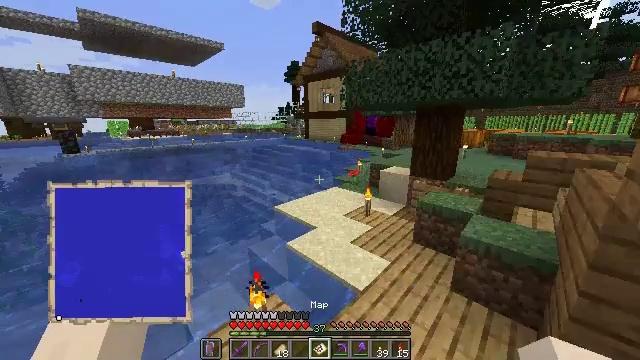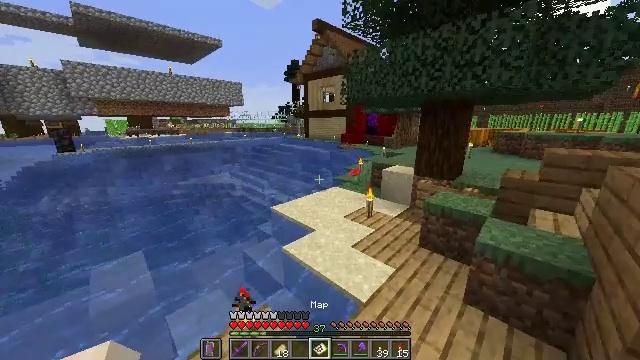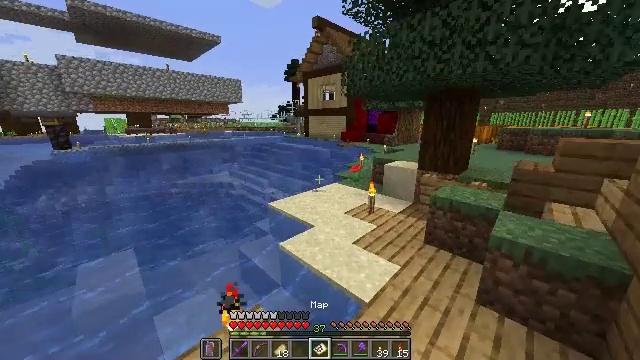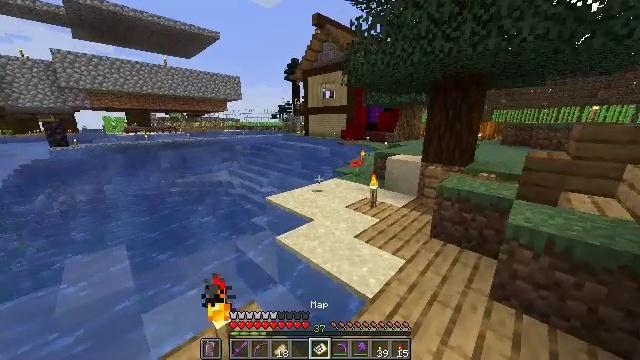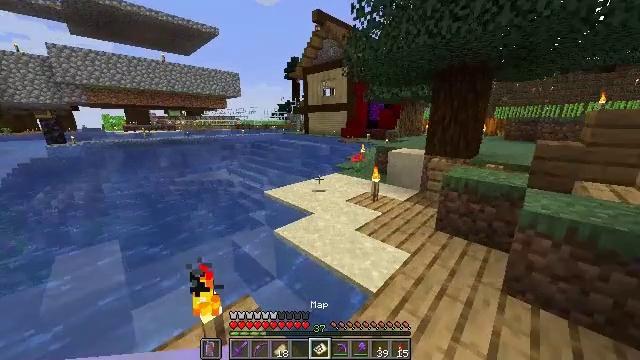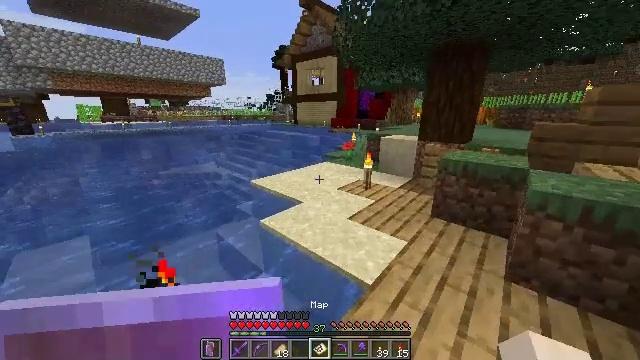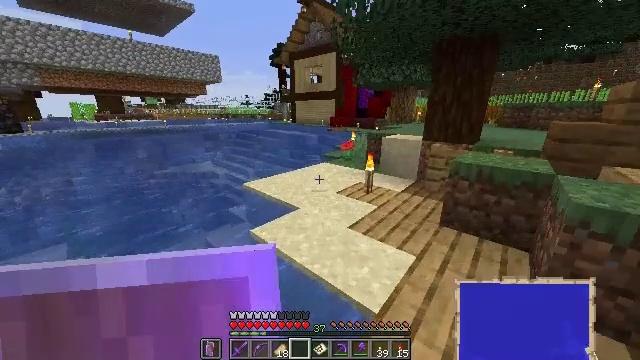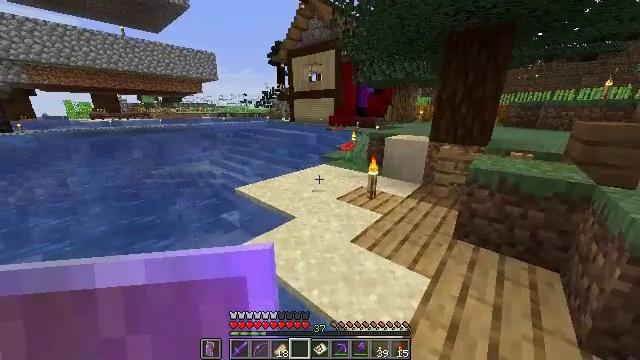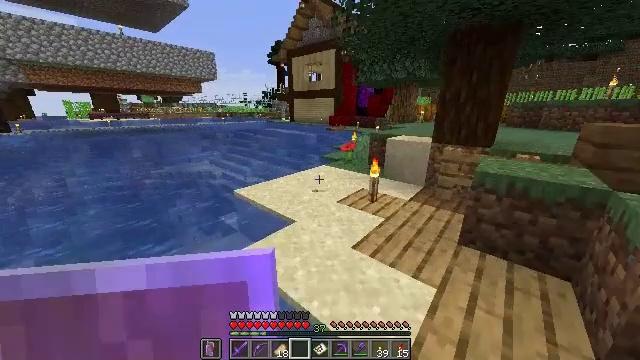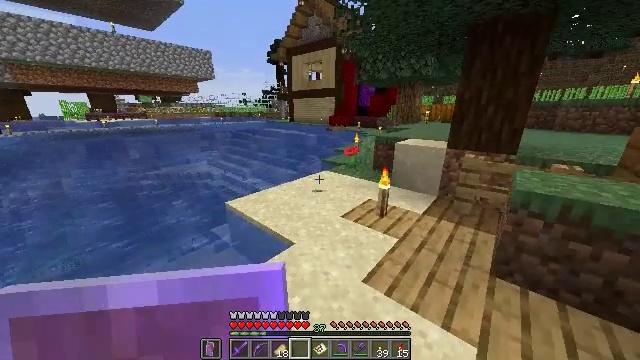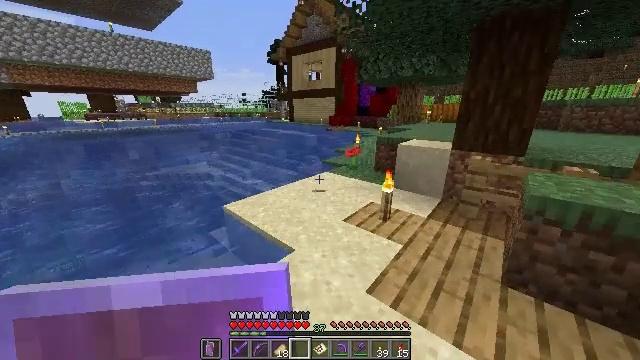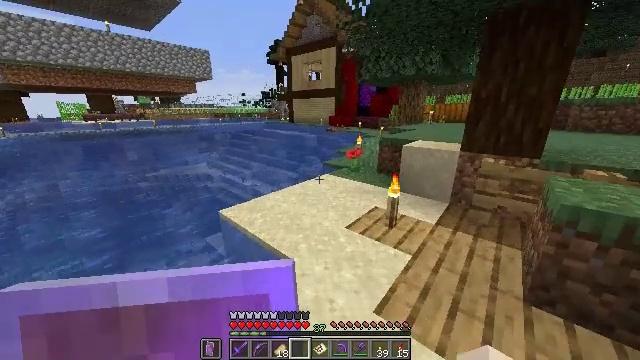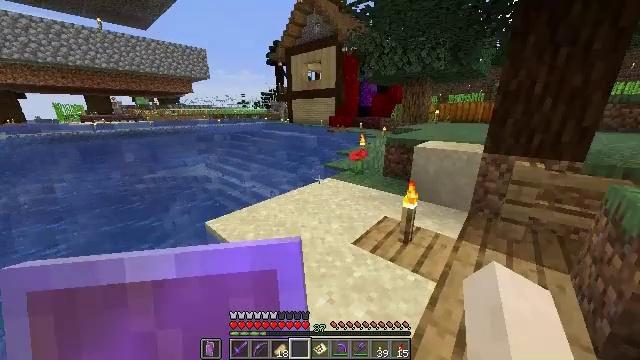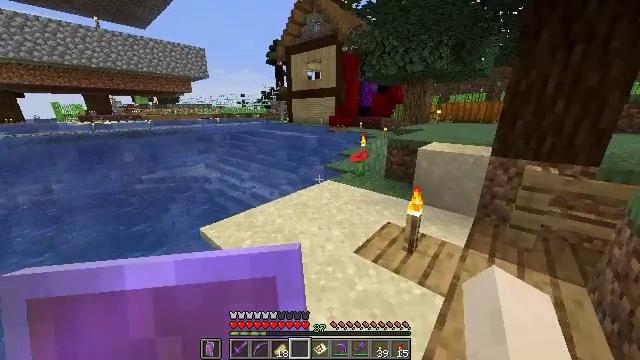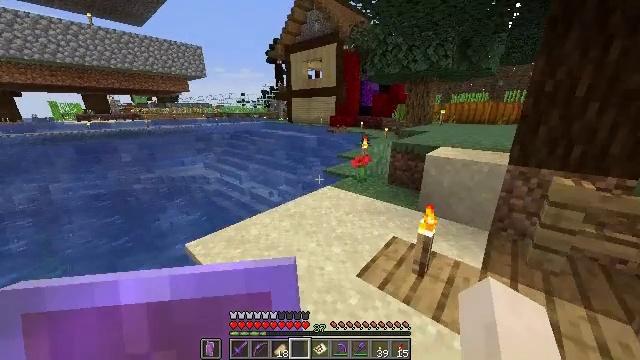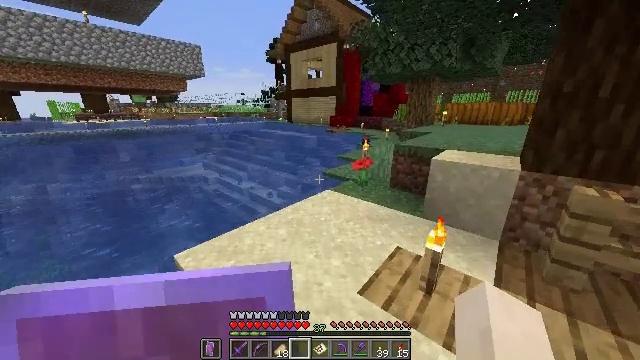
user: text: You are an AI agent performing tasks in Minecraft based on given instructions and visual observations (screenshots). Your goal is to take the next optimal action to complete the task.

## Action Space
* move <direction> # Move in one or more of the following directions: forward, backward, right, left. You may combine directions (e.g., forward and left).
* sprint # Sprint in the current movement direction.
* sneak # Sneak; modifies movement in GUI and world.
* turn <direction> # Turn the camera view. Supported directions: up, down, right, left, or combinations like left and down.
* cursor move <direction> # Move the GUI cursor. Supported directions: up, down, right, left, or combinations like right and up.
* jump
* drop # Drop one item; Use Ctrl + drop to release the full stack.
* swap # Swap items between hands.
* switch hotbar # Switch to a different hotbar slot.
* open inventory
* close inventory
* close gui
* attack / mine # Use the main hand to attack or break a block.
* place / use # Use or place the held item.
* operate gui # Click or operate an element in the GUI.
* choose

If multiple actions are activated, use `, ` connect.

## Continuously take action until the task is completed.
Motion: motion action
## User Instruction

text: Open the crafting grid to craft the filled map.
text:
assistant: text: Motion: move forward, sprint
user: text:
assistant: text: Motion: move forward, sprint
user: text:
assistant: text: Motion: move forward, sprint
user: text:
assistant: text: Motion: move forward, sprint
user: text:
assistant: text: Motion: move forward, sprint, turn right and down
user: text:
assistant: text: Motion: move forward, sprint
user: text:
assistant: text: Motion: move forward, sprint
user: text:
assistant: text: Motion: move forward, sprint
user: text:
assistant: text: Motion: move forward, sprint
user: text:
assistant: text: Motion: move forward, sprint
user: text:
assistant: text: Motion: move forward, sprint
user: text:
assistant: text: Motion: move forward, sprint
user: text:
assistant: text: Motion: move forward, sprint
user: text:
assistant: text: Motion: move forward, sprint
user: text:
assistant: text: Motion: move forward, sprint
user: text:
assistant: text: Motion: move forward, sprint
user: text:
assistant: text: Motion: move forward, sprint
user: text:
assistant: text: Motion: move forward, sprint
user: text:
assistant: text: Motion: move forward, sprint
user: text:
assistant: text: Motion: move forward, sprint
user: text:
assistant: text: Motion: move forward, sprint, turn right
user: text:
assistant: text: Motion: move forward, sprint, turn right and up
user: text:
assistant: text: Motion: move forward, sprint, turn right
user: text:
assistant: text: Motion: move forward, sprint
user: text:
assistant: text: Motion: move forward, sprint
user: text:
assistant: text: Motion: move forward, sprint, turn left
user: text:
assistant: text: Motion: move forward, sprint, turn left
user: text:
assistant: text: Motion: move forward, sprint, turn left
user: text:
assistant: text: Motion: move forward, sprint
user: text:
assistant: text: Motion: move forward, sprint